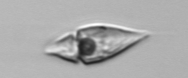
Label: Amphidinium